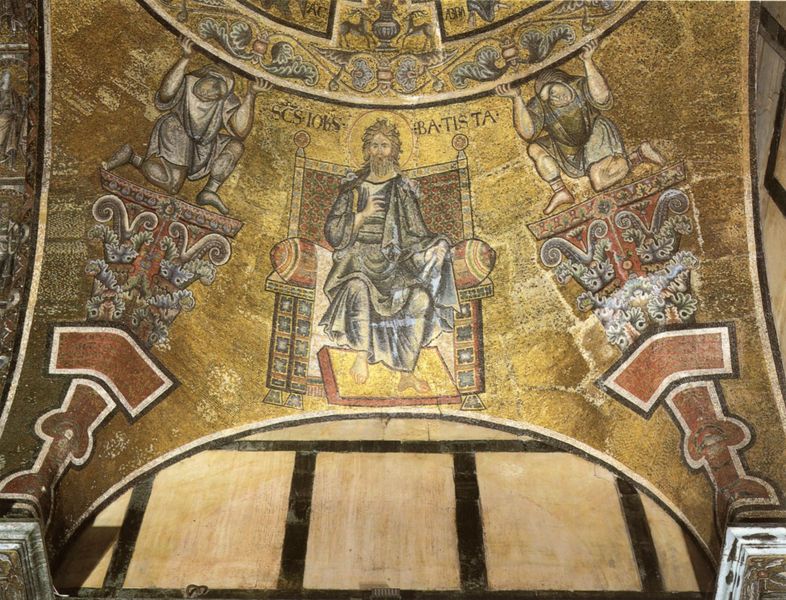
Titel: Gewölbemosaik, Baptisterium Florenz
Künstler: Künstler um Coppo di Marcovaldo und venezian Meister
Schlagwörter: stützen, säulen, dach, ornament, halten, tragen, kirche, gold, sitzend, decke, bogen, schwer, füsse, figuren, rundbogen, kuppel, arch, blue, chair, church, column, columns, crown, cushion, king, kissen, men, pillow, red, religious, thron, throne, white, dekoration, black, figures, gray, hair, painting, robe, sit, sitting, wall, yellow, detail, verzierung, brown, barfuss, gewölbe, text, mosaik, kapitelle, kapitell, rolle, ecken, heiligenschein, nimbus, christus, angel, greek, man, kniend, mittelalter, roof, heiliger, feet, metal, fresko, heilig, gilt, beard, saint, sakral, verzierungen, lift, photo, human, deckenmalerei, renaissance, temple, cathedral, jesus, ceiling, religion, mandorla, freske, god, christ, byzanz, fresco, paint, weltenrichter, orient, humans, christian, christianity, mosaiken, saints, deckenbild, bible, kneeling, son, hold, sacred, doric, mosaic, mural, latin, photograph, painted, cube, halo, batista, kissenrolle, holy, catholic, thorns, kneel, arrows, holding, atlas, john, bear, baptist, lifting, vintage, gold leaf, yelloe, judge, churche, chistianity, soar, trone, supporting, wearing, croce, gewölbe stützend, cealing, mosaique, fresk, 그림에 예수님이 있는것같다, 뭔가 되게 높은 지위를 가진 사람이다, religionž, orangež, gold filigree, jesusmural